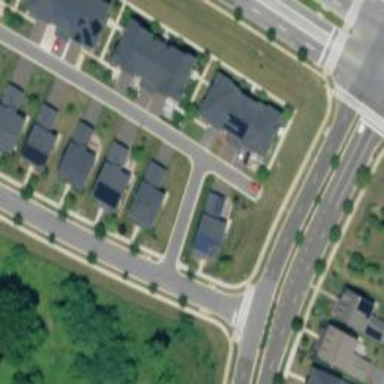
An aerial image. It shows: Alley classified as service road.